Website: apple
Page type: billing-address
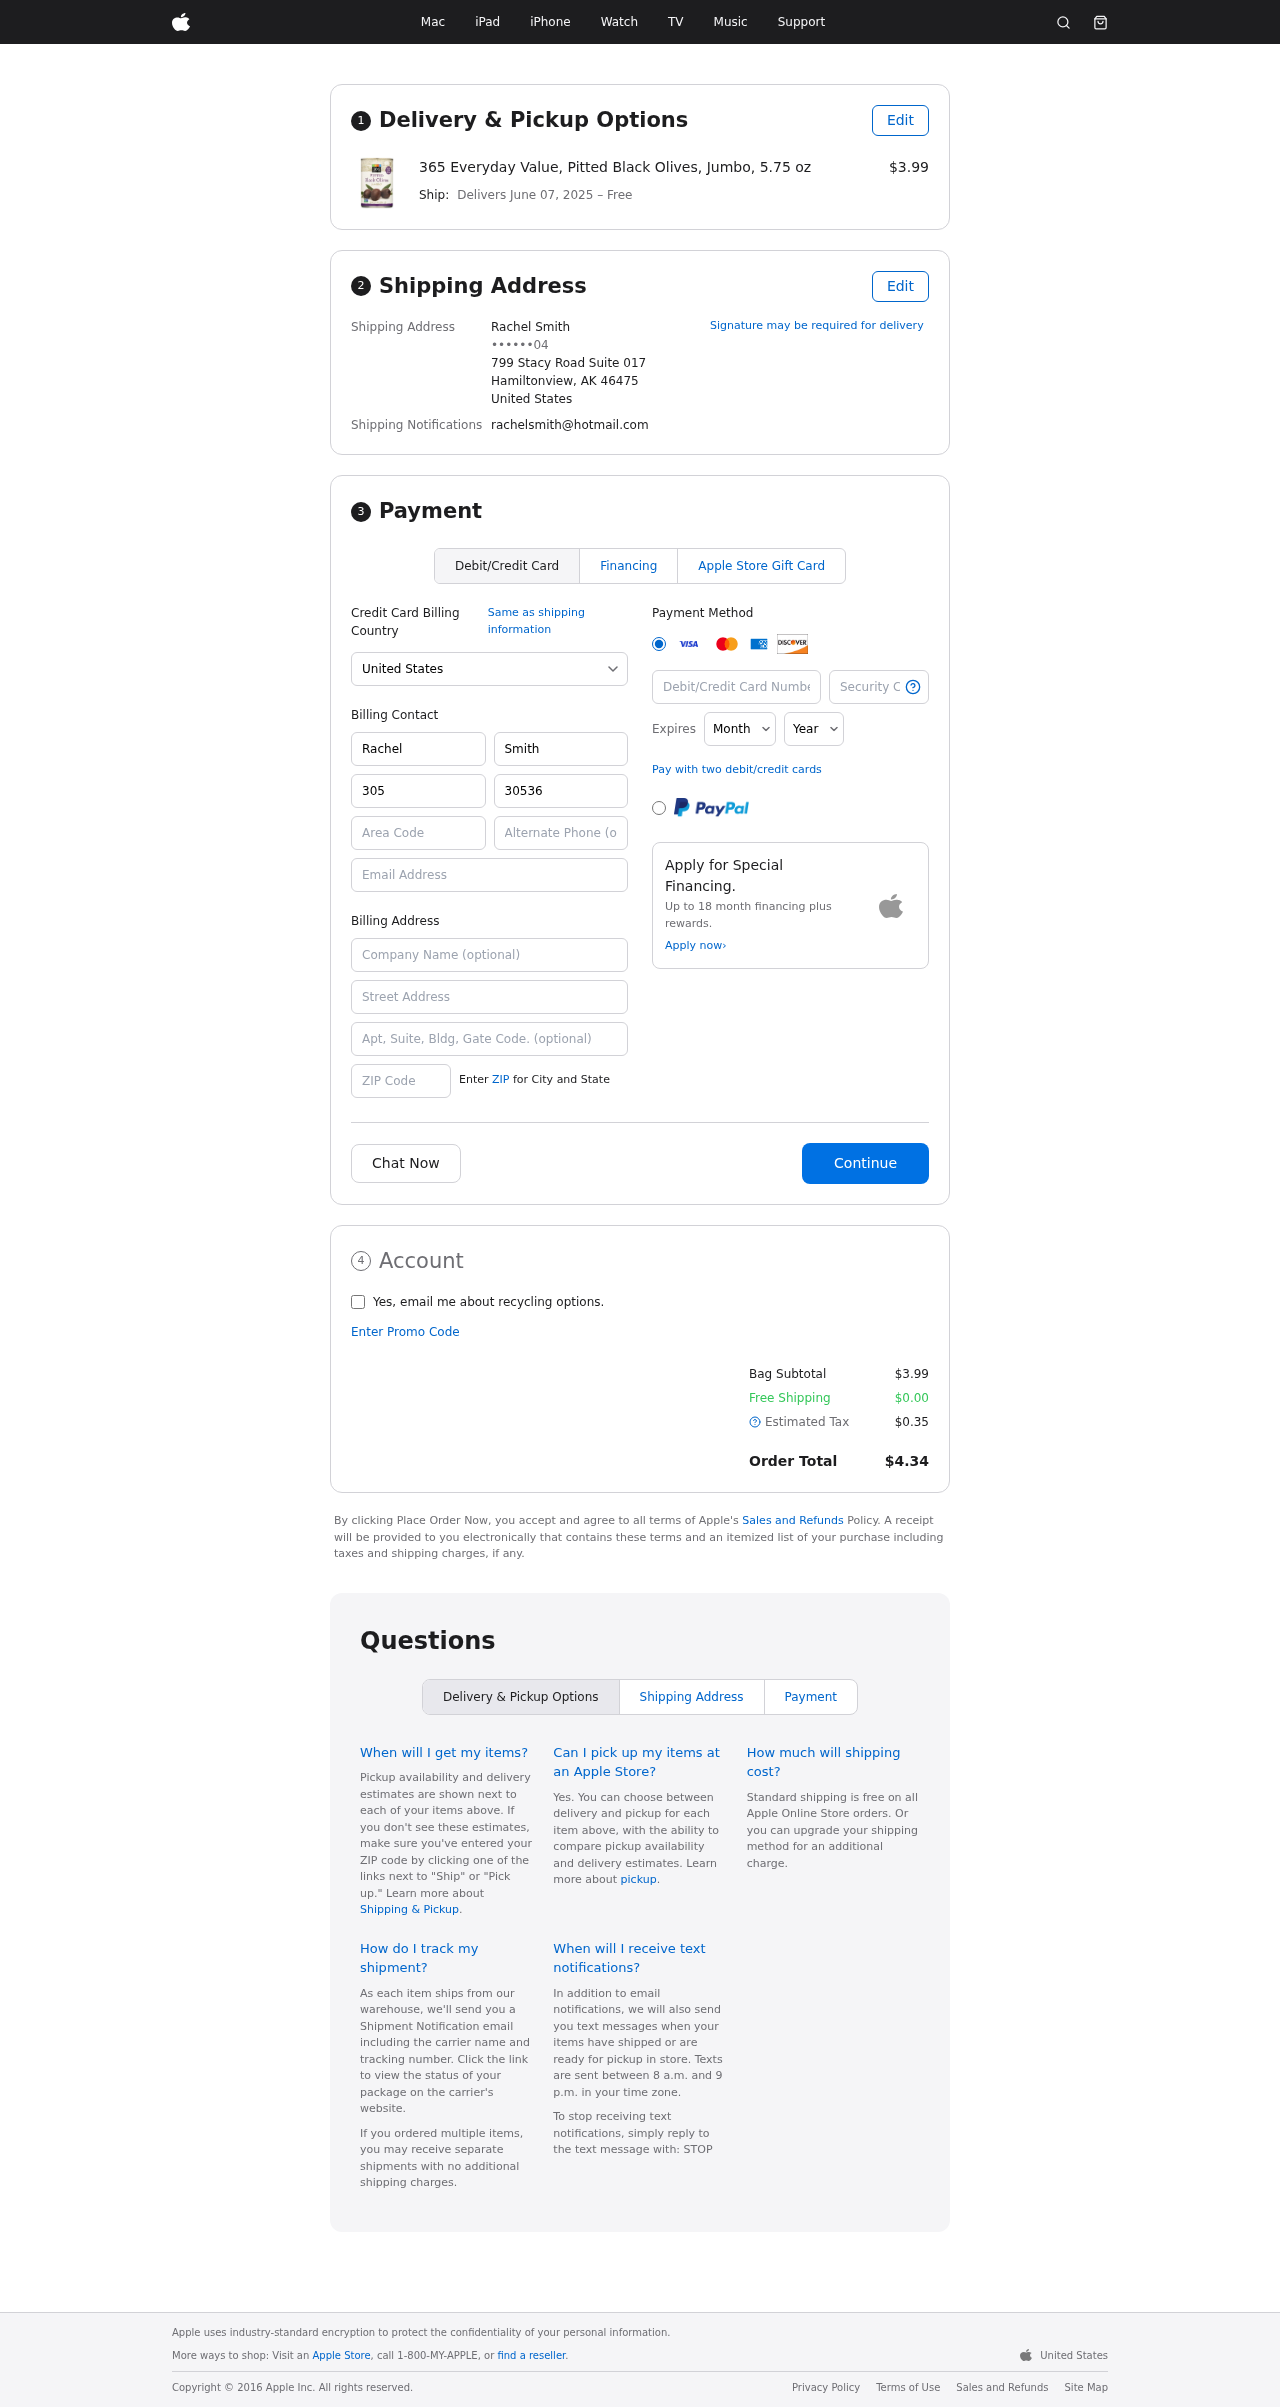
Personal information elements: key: PII_CARD_CVV
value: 917
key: PII_CARD_EXPIRY_MONTH
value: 10
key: PII_CARD_EXPIRY_YEAR
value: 26
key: PII_CARD_NUMBER
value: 4576 1848 6626 4722
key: PII_CITY_STATE_ZIP
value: Hamiltonview, AK 46475
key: PII_COUNTRY
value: United States
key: PII_EMAIL
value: rachelsmith@hotmail.com
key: PII_FULLNAME
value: Rachel Smith
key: PII_STREET
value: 799 Stacy Road Suite 017
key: PII_DOB_MONTH
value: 04
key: PII_BILLING_FIRSTNAME
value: Rachel
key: PII_BILLING_LASTNAME
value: Smith
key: PII_BILLING_PHONE_AREA
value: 305
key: PII_BILLING_PHONE
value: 3053642004
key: PII_BILLING_EMAIL
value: rachelsmith@hotmail.com
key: PII_BILLING_STREET
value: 799 Stacy Road Suite 017
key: PII_BILLING_POSTCODE
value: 46475
Product elements: key: PRODUCT1_NAME
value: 365 Everyday Value, Pitted Black Olives, Jumbo, 5.75 oz
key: PRODUCT1_PRICE
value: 3.99
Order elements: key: ORDER_DELIVERY_DATE
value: June 07, 2025
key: ORDER_SUBTOTAL
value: $3.99
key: ORDER_SHIPPING_COST
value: $0.00
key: ORDER_TAX
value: $0.35
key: ORDER_TOTAL
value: $4.34